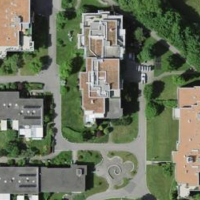
EUNIS habitat code: 55
Species observed at this site:
Medicago sativa